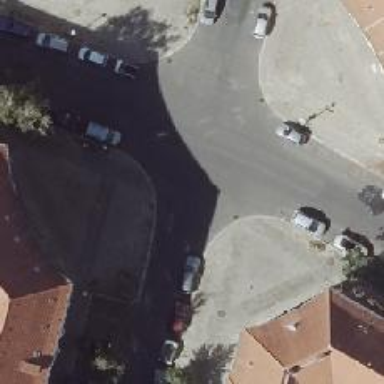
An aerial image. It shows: Unmarked crossing on footway.